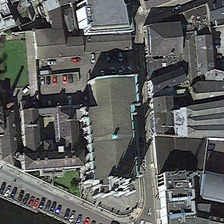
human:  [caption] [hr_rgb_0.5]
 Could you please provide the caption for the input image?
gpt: this church stands at the coner of streets with many cars park at its roadside .

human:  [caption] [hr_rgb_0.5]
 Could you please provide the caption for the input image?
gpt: a church is standing at the corner of a t junction  together with other buildings .

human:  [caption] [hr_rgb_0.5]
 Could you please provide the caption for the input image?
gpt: a church is standing at the corner of a t junction  together with other buildings .

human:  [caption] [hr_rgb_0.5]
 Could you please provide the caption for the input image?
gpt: a churh is next to a parking lot and surrounded by some black buildings .

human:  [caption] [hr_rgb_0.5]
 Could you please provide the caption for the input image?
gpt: many buildings including a church is near a river with a line of cars .